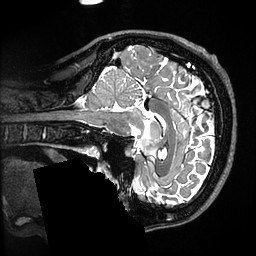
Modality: T2w
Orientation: sagittal
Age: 30
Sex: male
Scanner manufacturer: ge
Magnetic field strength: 3 T
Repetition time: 3.202 s
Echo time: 0.06683 s